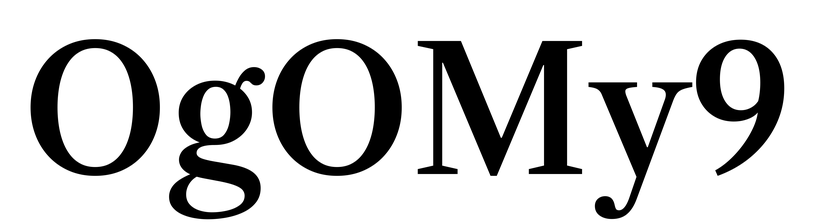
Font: LibreCaslonText_Medium